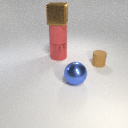
small brown rubber cylinder behind large blue metal sphere